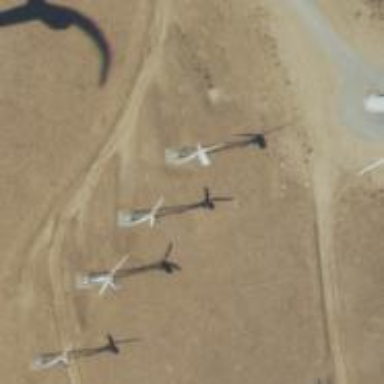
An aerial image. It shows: Wind power generator employing wind turbines.